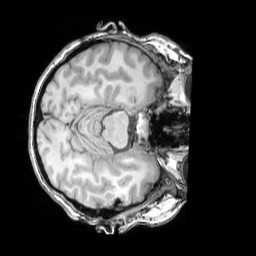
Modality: T1w
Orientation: axial
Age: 57
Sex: female
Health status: ill
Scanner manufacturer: siemens
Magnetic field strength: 3 T
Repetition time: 1.75 s
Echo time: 0.00418 s